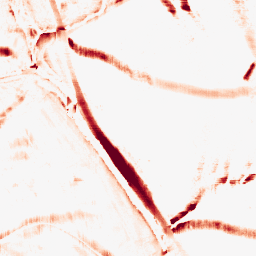
Category: morphological
Decomposition family: morphological_square
Decomposition parameters: operation: opening
size: 15
Upsampling method: bicubic
Upsampling parameters: scale: 4
Upsampling scale: 4